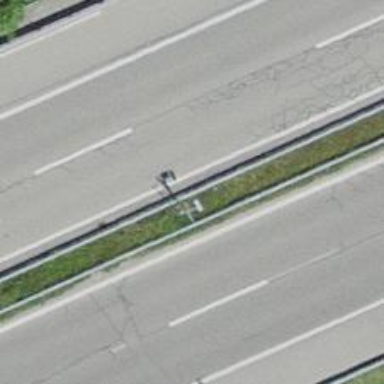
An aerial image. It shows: Guard rail as barrier.